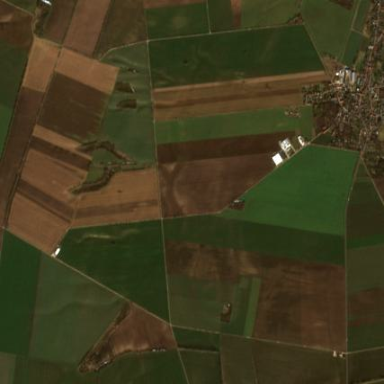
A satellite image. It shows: View of farmland.